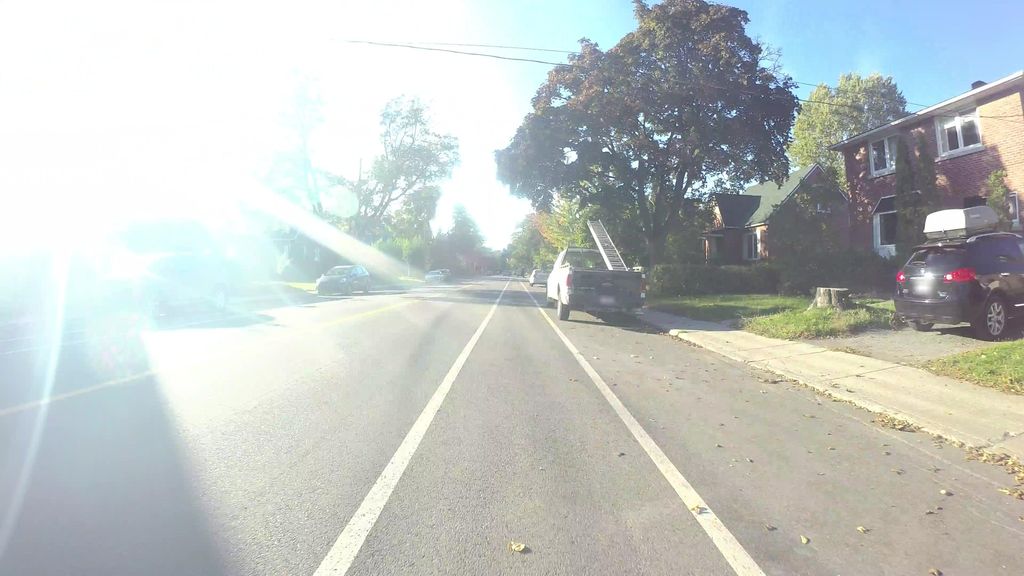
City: montreal